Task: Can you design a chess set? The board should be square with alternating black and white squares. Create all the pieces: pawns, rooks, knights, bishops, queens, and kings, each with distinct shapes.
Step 2269:
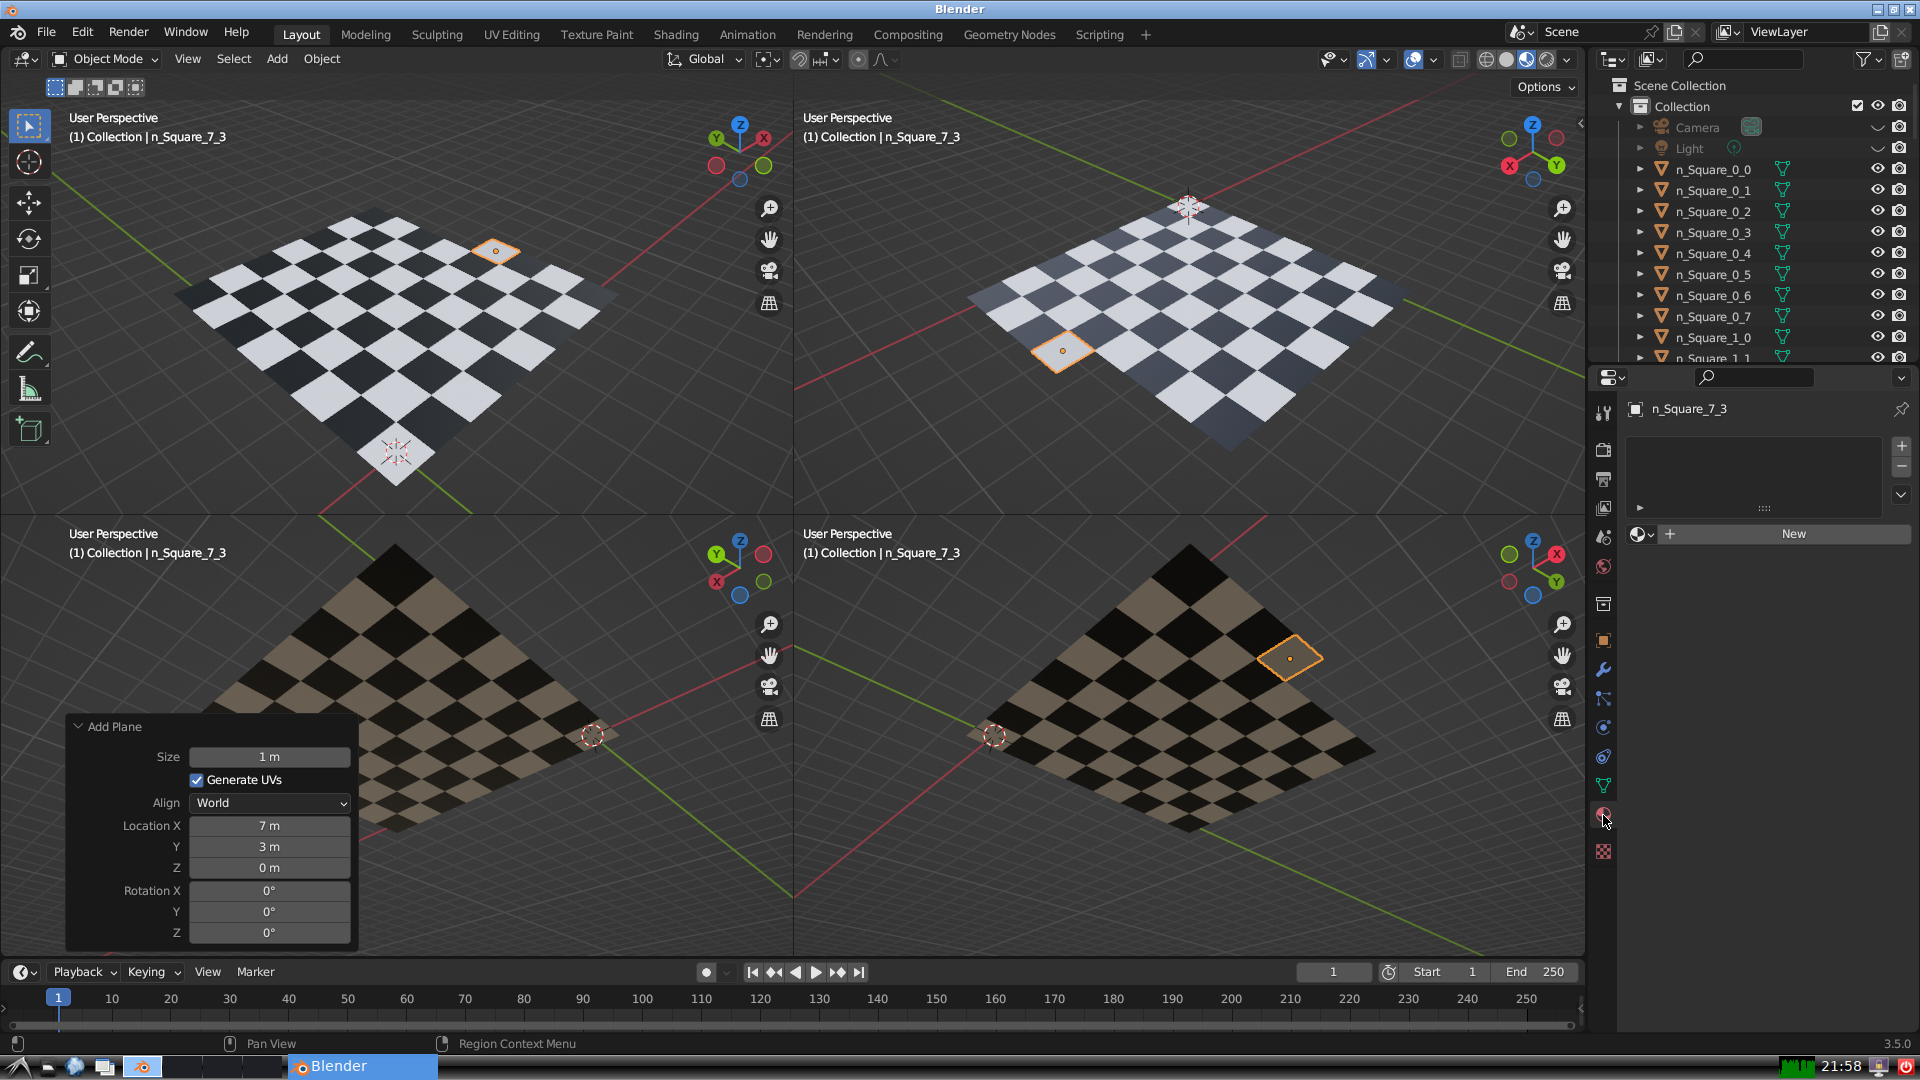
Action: {"mouse_move": [1636, 534]}